Question: I'm using SVProgressHUD 1.0 in my iOS 7 project as follows:
'''
[SVProgressHUD showWithMaskType:SVProgressHUDMaskTypeBlack];
'''
and I'm getting a white HUD with a blue circular arrow (like the 3rd one in the image below--"loading"), and no background dimming. What I would like is a HUD like the first one in this image:

and have the background dim while it's up. If I switch to version 0.9 I get the dimming, but the HUD is obviously the translucent black type.
How do I get the HUD I'm looking for, with dimming? (Is it possible to change the style at call time?)
Thanks!
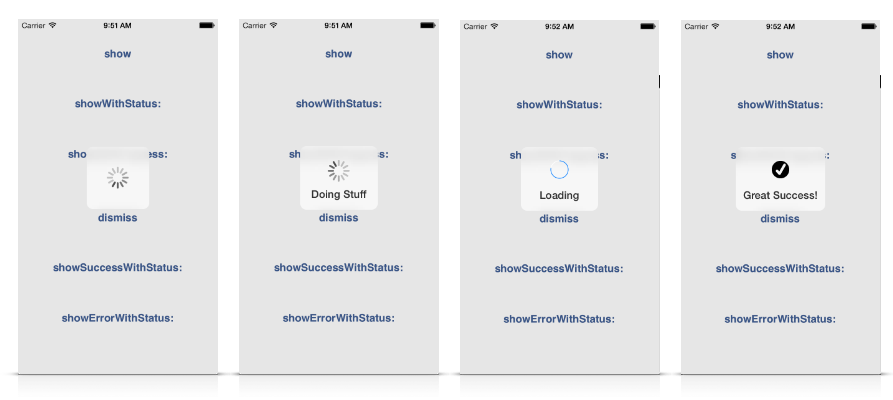
Answer: I did the same thing to you, what I did was install cocoapods and install the stable version by cocoapods and this error is solved,, I attached the file PODFILE:
'''
platform :ios, '7.0'
pod 'SVProgressHUD'
'''
I hope it will help.